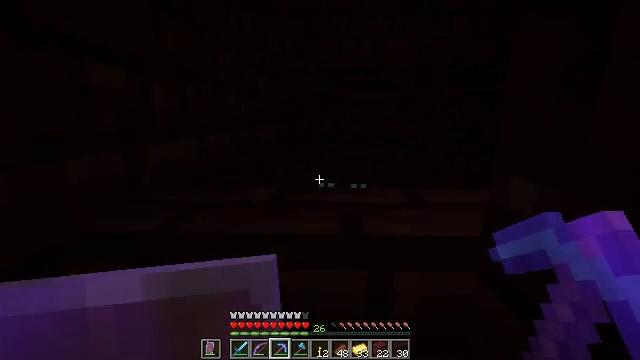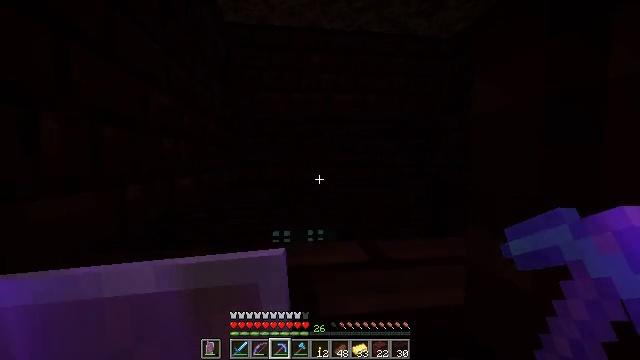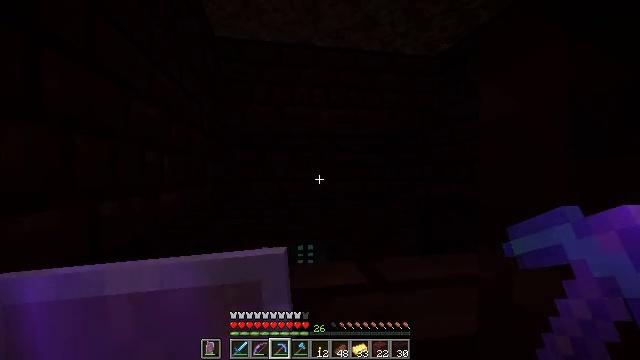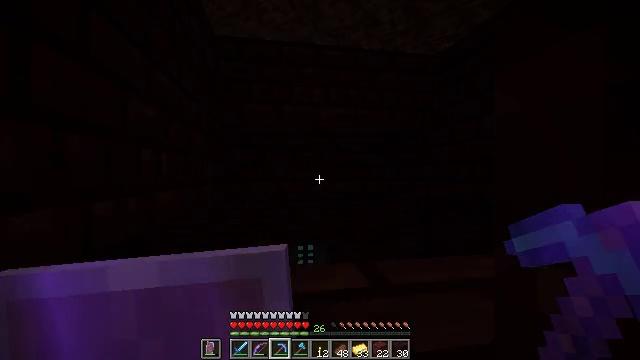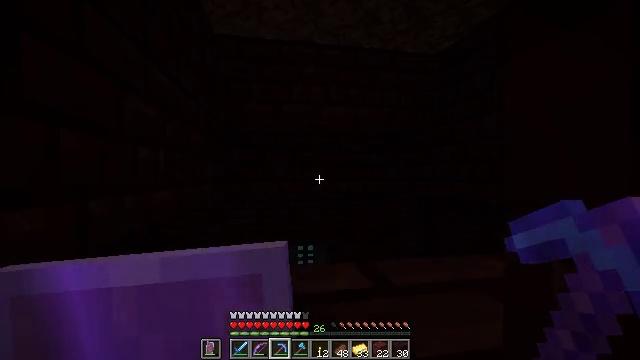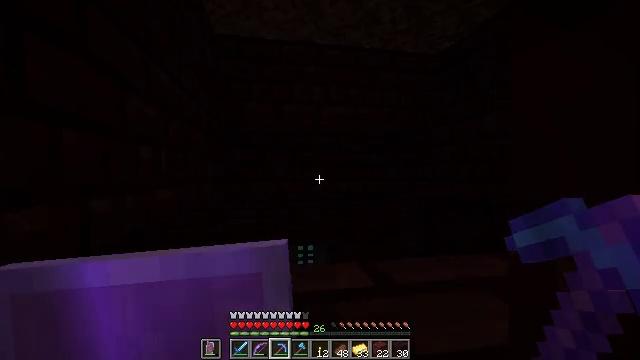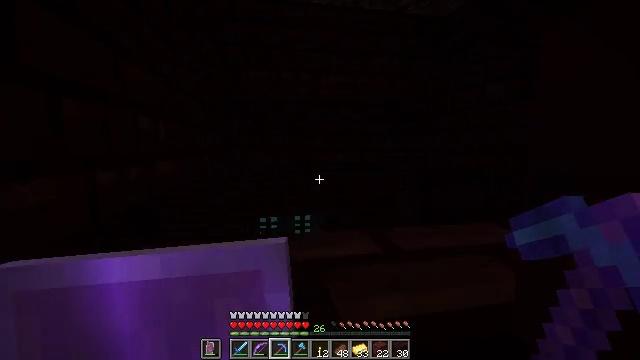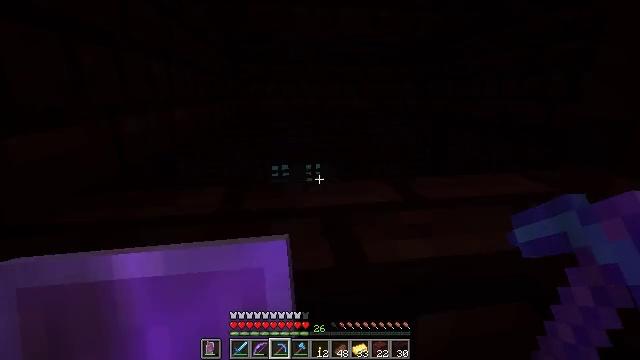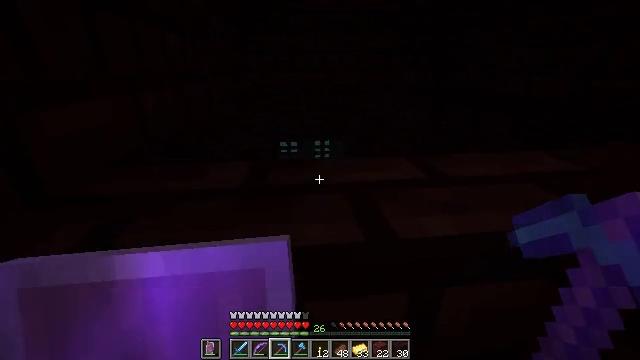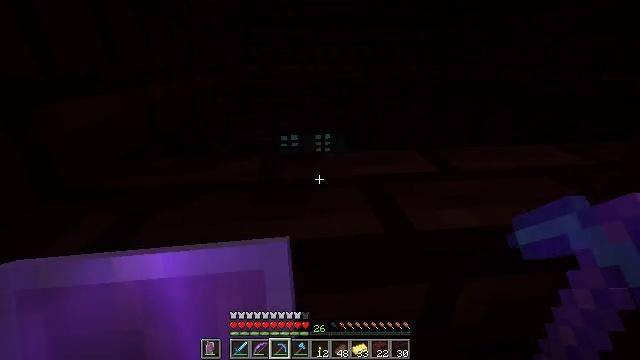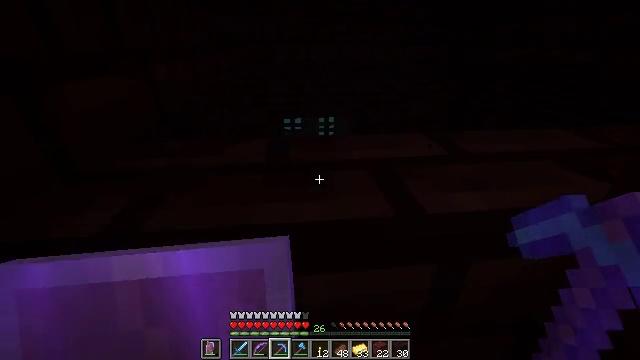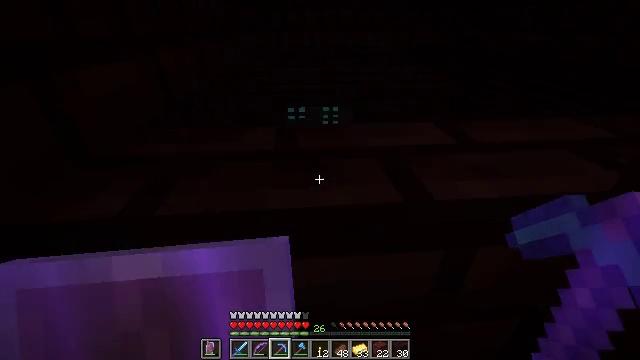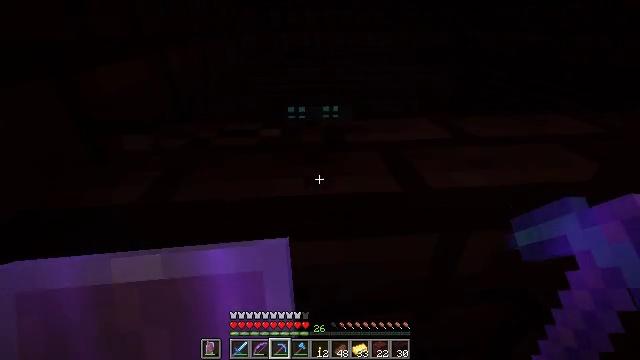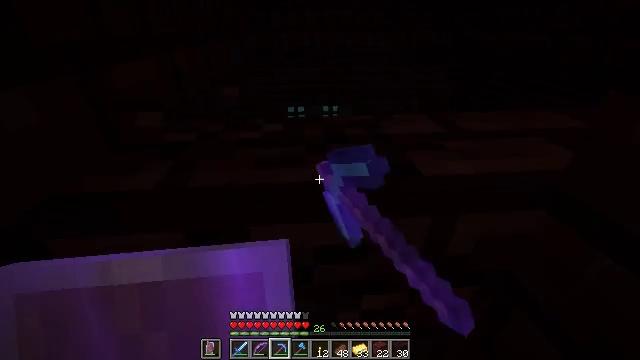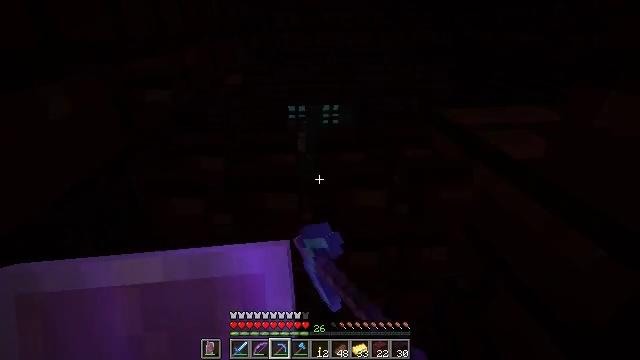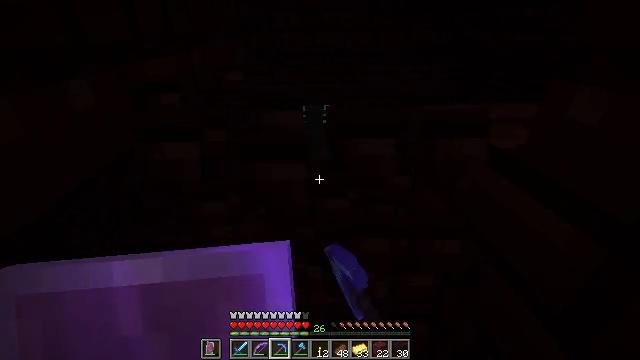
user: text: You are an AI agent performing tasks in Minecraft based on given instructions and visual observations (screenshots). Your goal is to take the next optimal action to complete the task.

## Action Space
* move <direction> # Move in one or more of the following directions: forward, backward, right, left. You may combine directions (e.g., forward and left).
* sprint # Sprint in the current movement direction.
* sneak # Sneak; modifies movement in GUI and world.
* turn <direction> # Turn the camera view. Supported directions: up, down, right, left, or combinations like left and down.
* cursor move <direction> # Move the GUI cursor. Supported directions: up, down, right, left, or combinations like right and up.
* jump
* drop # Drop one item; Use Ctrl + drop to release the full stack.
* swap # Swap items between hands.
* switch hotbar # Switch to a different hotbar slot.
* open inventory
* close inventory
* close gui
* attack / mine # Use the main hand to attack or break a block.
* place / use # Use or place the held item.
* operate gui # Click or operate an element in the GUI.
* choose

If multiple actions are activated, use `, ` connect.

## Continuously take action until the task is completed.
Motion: motion action
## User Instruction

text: Mine nether brick stairs from a structure.
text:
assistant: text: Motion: move forward, sneak, turn right and up
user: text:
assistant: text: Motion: move forward, sneak, turn right and up
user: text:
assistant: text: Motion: move forward, sneak
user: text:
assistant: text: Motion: move forward, sneak
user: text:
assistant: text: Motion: move forward and move left, sneak
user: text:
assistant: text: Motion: move forward and move left, sneak, turn down
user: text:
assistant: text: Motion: move forward and move left, sneak, turn left and down
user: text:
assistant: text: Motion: move forward and move left, sneak, turn left and down
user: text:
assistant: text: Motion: move forward, sneak, turn down
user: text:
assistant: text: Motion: sneak, turn down
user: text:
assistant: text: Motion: move back, sneak, turn down
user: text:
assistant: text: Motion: move back, sneak, attack / mine
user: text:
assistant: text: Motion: move back, sneak, attack / mine
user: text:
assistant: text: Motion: move back, sneak, attack / mine
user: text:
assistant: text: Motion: move back, sneak, attack / mine
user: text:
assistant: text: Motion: move back, sneak, attack / mine
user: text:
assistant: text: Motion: move back, sneak, attack / mine
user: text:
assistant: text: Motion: sneak, attack / mine
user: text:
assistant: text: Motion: sneak, attack / mine